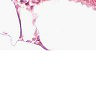
Metastatic tissue present: no